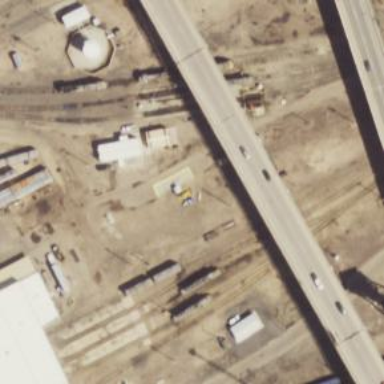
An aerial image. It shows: Viaduct bridge on trunk expressway.